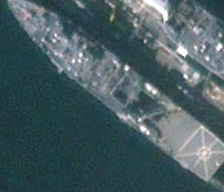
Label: combat